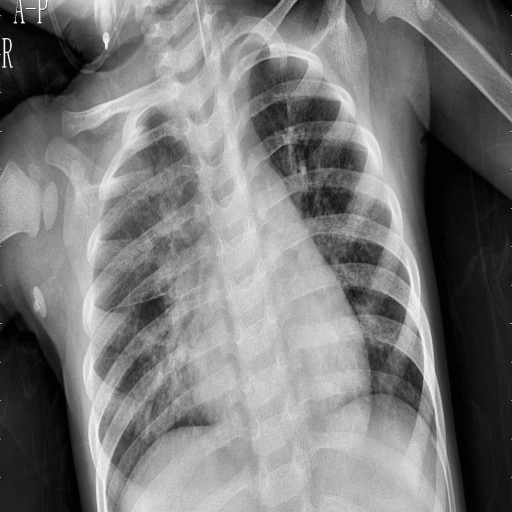
Finding: PNEUMONIA